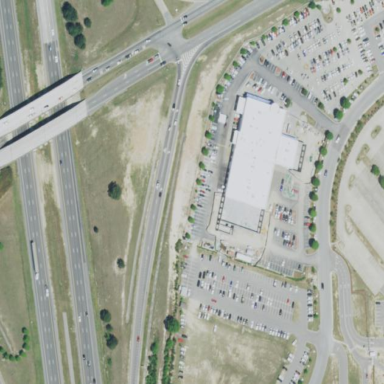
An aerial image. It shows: Car shop within retail area.